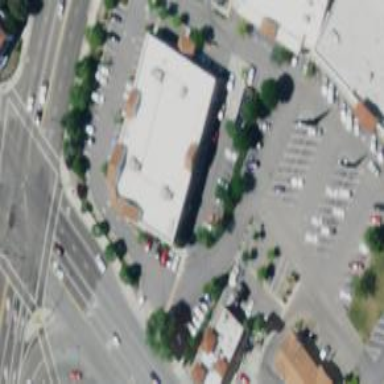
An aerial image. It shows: Pharmacy providing healthcare services.